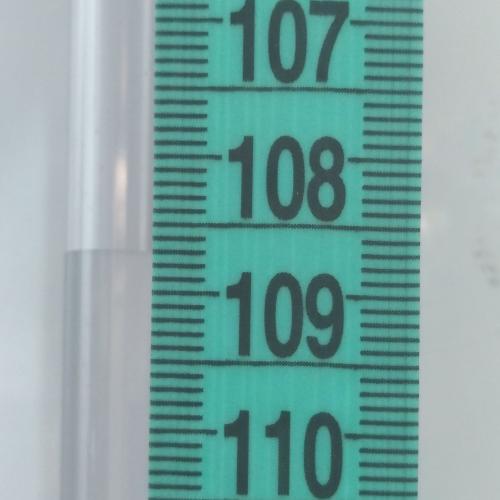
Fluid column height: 108.7 cm